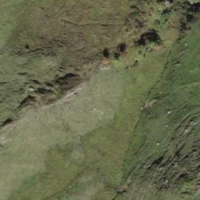
EUNIS habitat code: 26
Species observed at this site:
Silene dioica